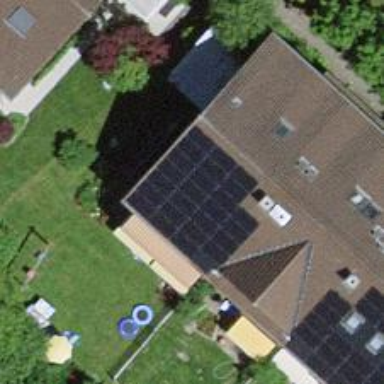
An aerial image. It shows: Solar power generator using photovoltaic method with solar photovoltaic panel types.